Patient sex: M
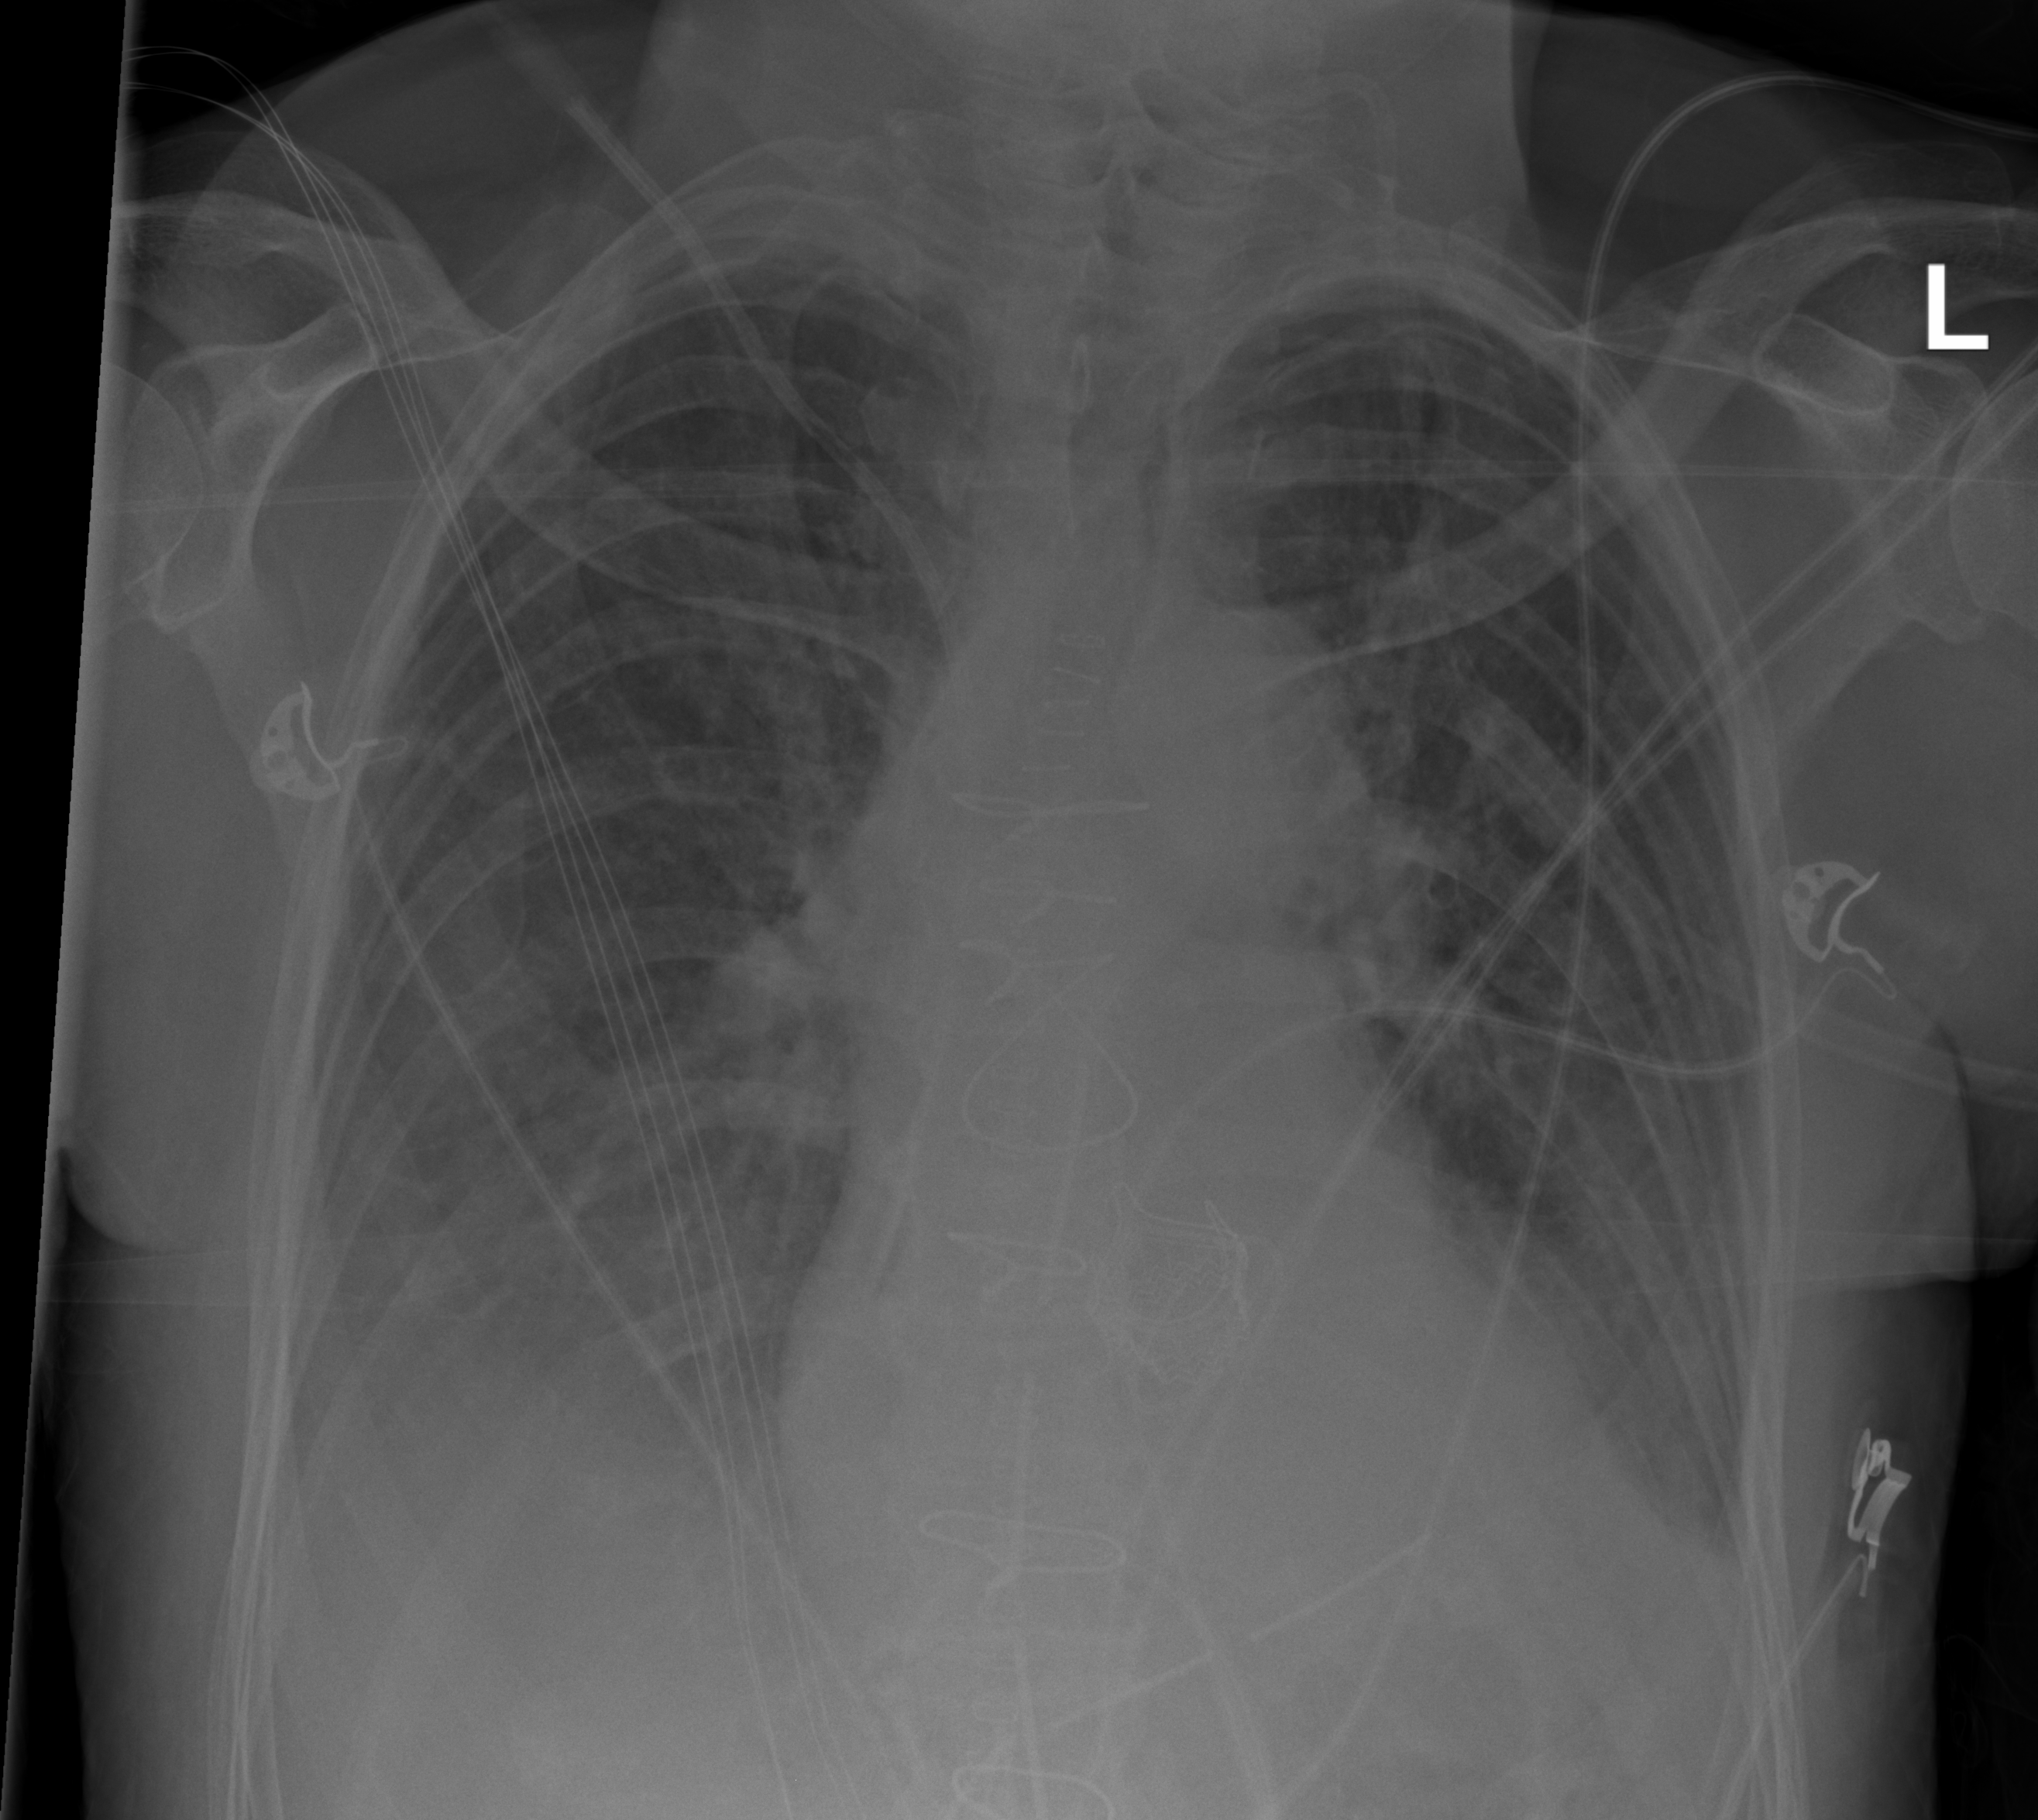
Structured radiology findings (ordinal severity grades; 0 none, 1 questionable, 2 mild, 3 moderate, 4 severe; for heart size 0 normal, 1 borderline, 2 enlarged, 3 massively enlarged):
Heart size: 0
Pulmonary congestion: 2
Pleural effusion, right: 3
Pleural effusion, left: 2
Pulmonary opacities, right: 3
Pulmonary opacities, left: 0
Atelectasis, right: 0
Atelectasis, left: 0